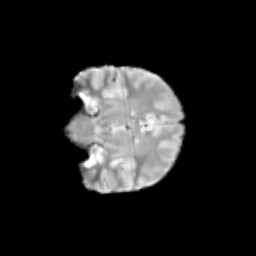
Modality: T2w
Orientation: coronal
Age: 11
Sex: female
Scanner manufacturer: siemens
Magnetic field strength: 3 T
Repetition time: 3.8 s
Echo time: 0.07 s